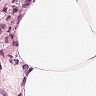
Metastatic tissue present: no